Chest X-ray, AP view. Patient: 51 years old, sex F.
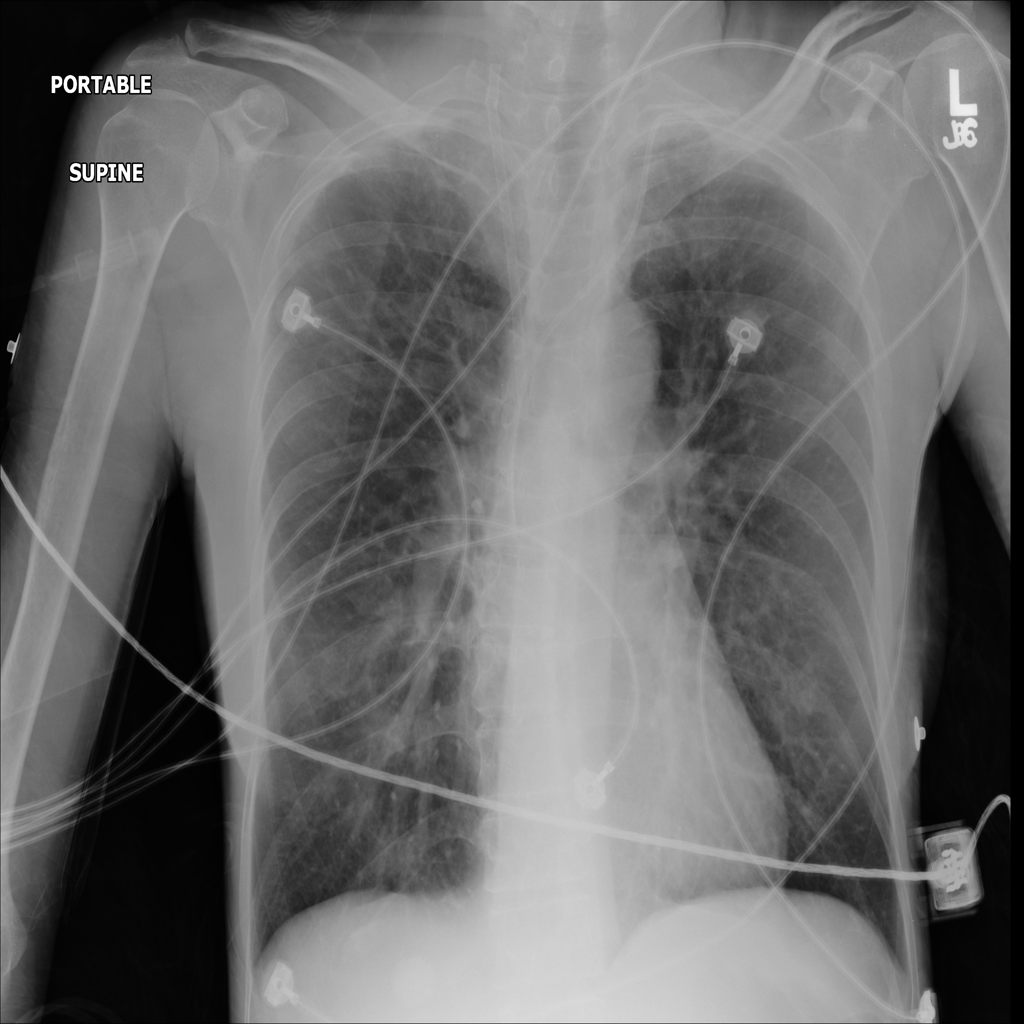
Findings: No Finding